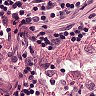
Metastatic tissue present: no